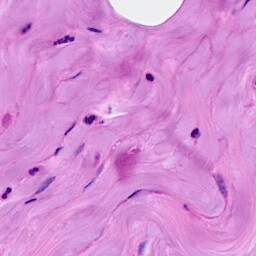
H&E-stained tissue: Breast